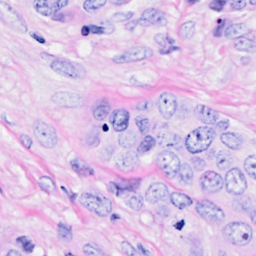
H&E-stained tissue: Breast